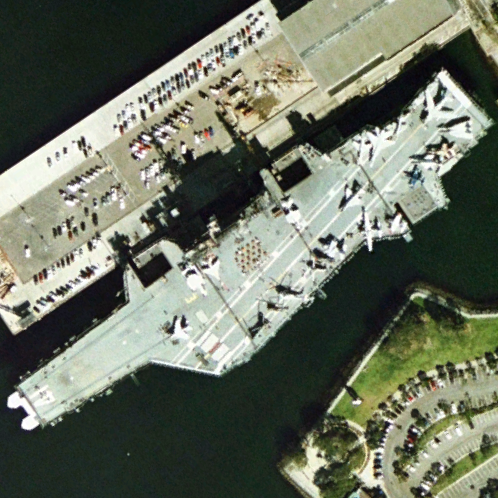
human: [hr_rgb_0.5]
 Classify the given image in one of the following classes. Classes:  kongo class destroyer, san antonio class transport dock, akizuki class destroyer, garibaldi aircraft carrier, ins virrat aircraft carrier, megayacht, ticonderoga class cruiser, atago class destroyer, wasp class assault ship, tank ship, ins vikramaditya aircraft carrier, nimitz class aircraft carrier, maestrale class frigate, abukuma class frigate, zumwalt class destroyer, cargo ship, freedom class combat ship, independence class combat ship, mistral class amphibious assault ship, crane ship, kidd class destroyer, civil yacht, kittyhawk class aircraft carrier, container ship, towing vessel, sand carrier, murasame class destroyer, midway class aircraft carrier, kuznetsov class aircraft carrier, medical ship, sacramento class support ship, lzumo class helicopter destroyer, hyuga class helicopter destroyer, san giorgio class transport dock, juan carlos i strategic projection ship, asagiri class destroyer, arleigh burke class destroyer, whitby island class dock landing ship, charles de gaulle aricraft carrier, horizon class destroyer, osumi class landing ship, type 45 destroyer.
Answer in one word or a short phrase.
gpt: Midway class aircraft carrier